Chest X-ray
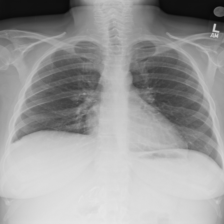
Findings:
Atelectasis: negative
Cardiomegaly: negative
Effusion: negative
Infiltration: negative
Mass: negative
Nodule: negative
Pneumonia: negative
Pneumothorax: negative
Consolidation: negative
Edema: negative
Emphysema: negative
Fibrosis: negative
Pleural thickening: negative
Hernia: negative